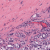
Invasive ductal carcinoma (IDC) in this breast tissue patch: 1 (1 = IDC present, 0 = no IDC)